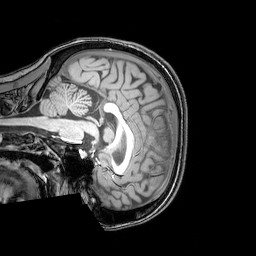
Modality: T1w
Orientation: sagittal
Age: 21
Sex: female
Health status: healthy
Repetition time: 0.081 s
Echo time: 0.037 s